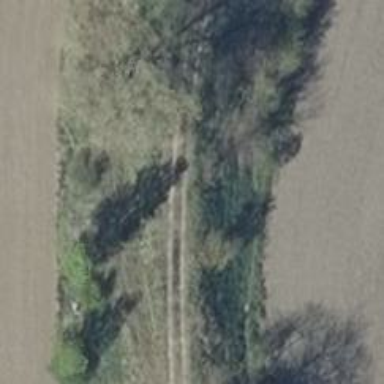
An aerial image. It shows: Track road with grade2 tracktype and embankment.